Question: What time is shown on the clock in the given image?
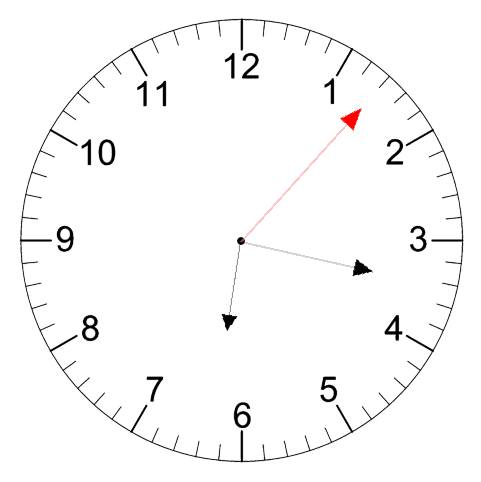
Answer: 06:17:07